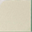
Piece: xx